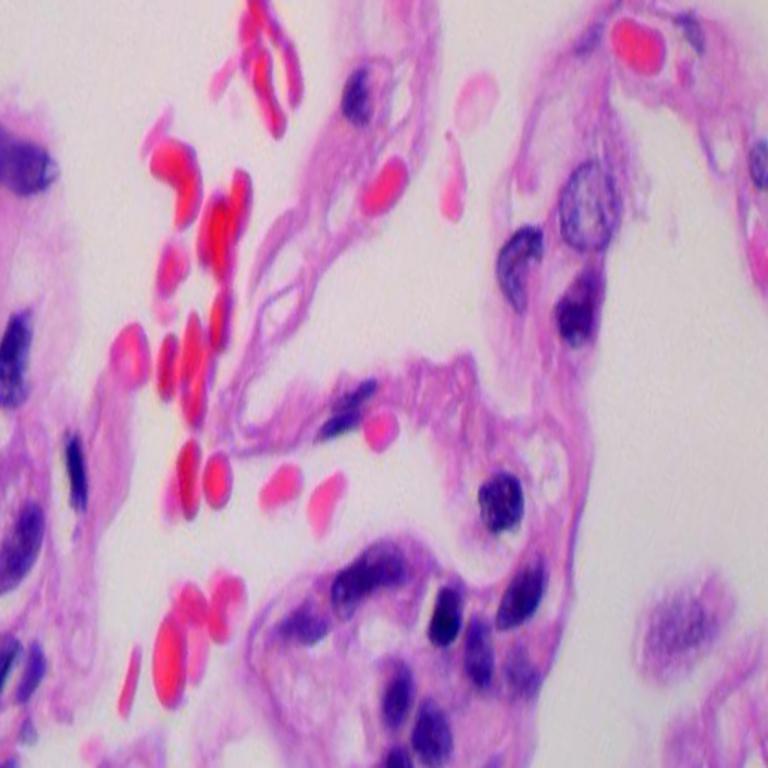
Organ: lung
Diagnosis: benign